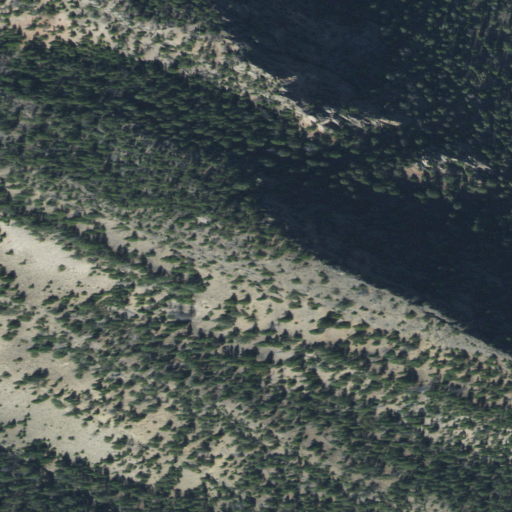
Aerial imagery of mountain in Montana named Cinnabar Mountain containing evergreen forest, shrub, and grassland